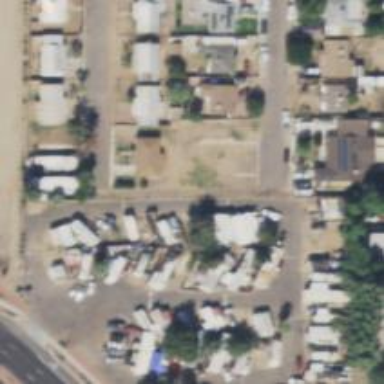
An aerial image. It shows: Residential area designated as trailer park.